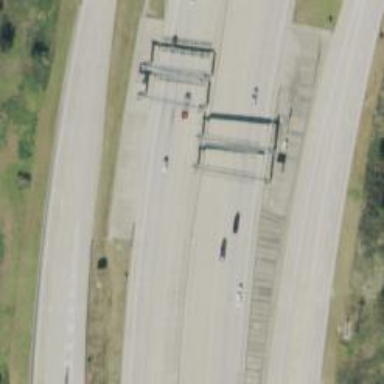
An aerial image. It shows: Toll gantry on the road.